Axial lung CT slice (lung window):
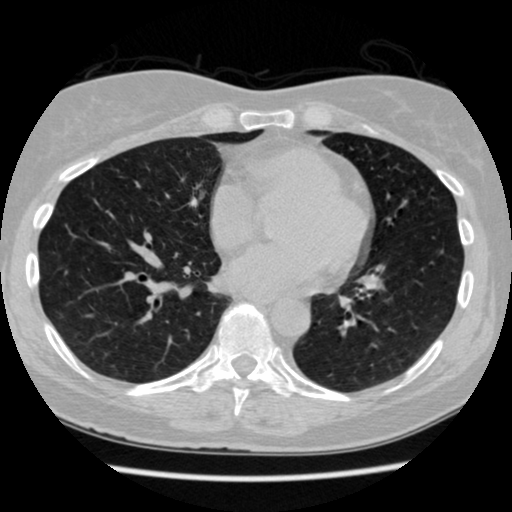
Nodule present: no